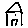
Label: house